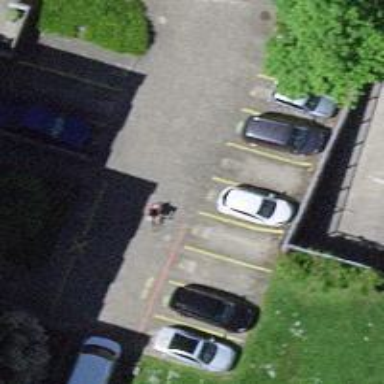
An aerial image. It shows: Parking area.